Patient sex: F
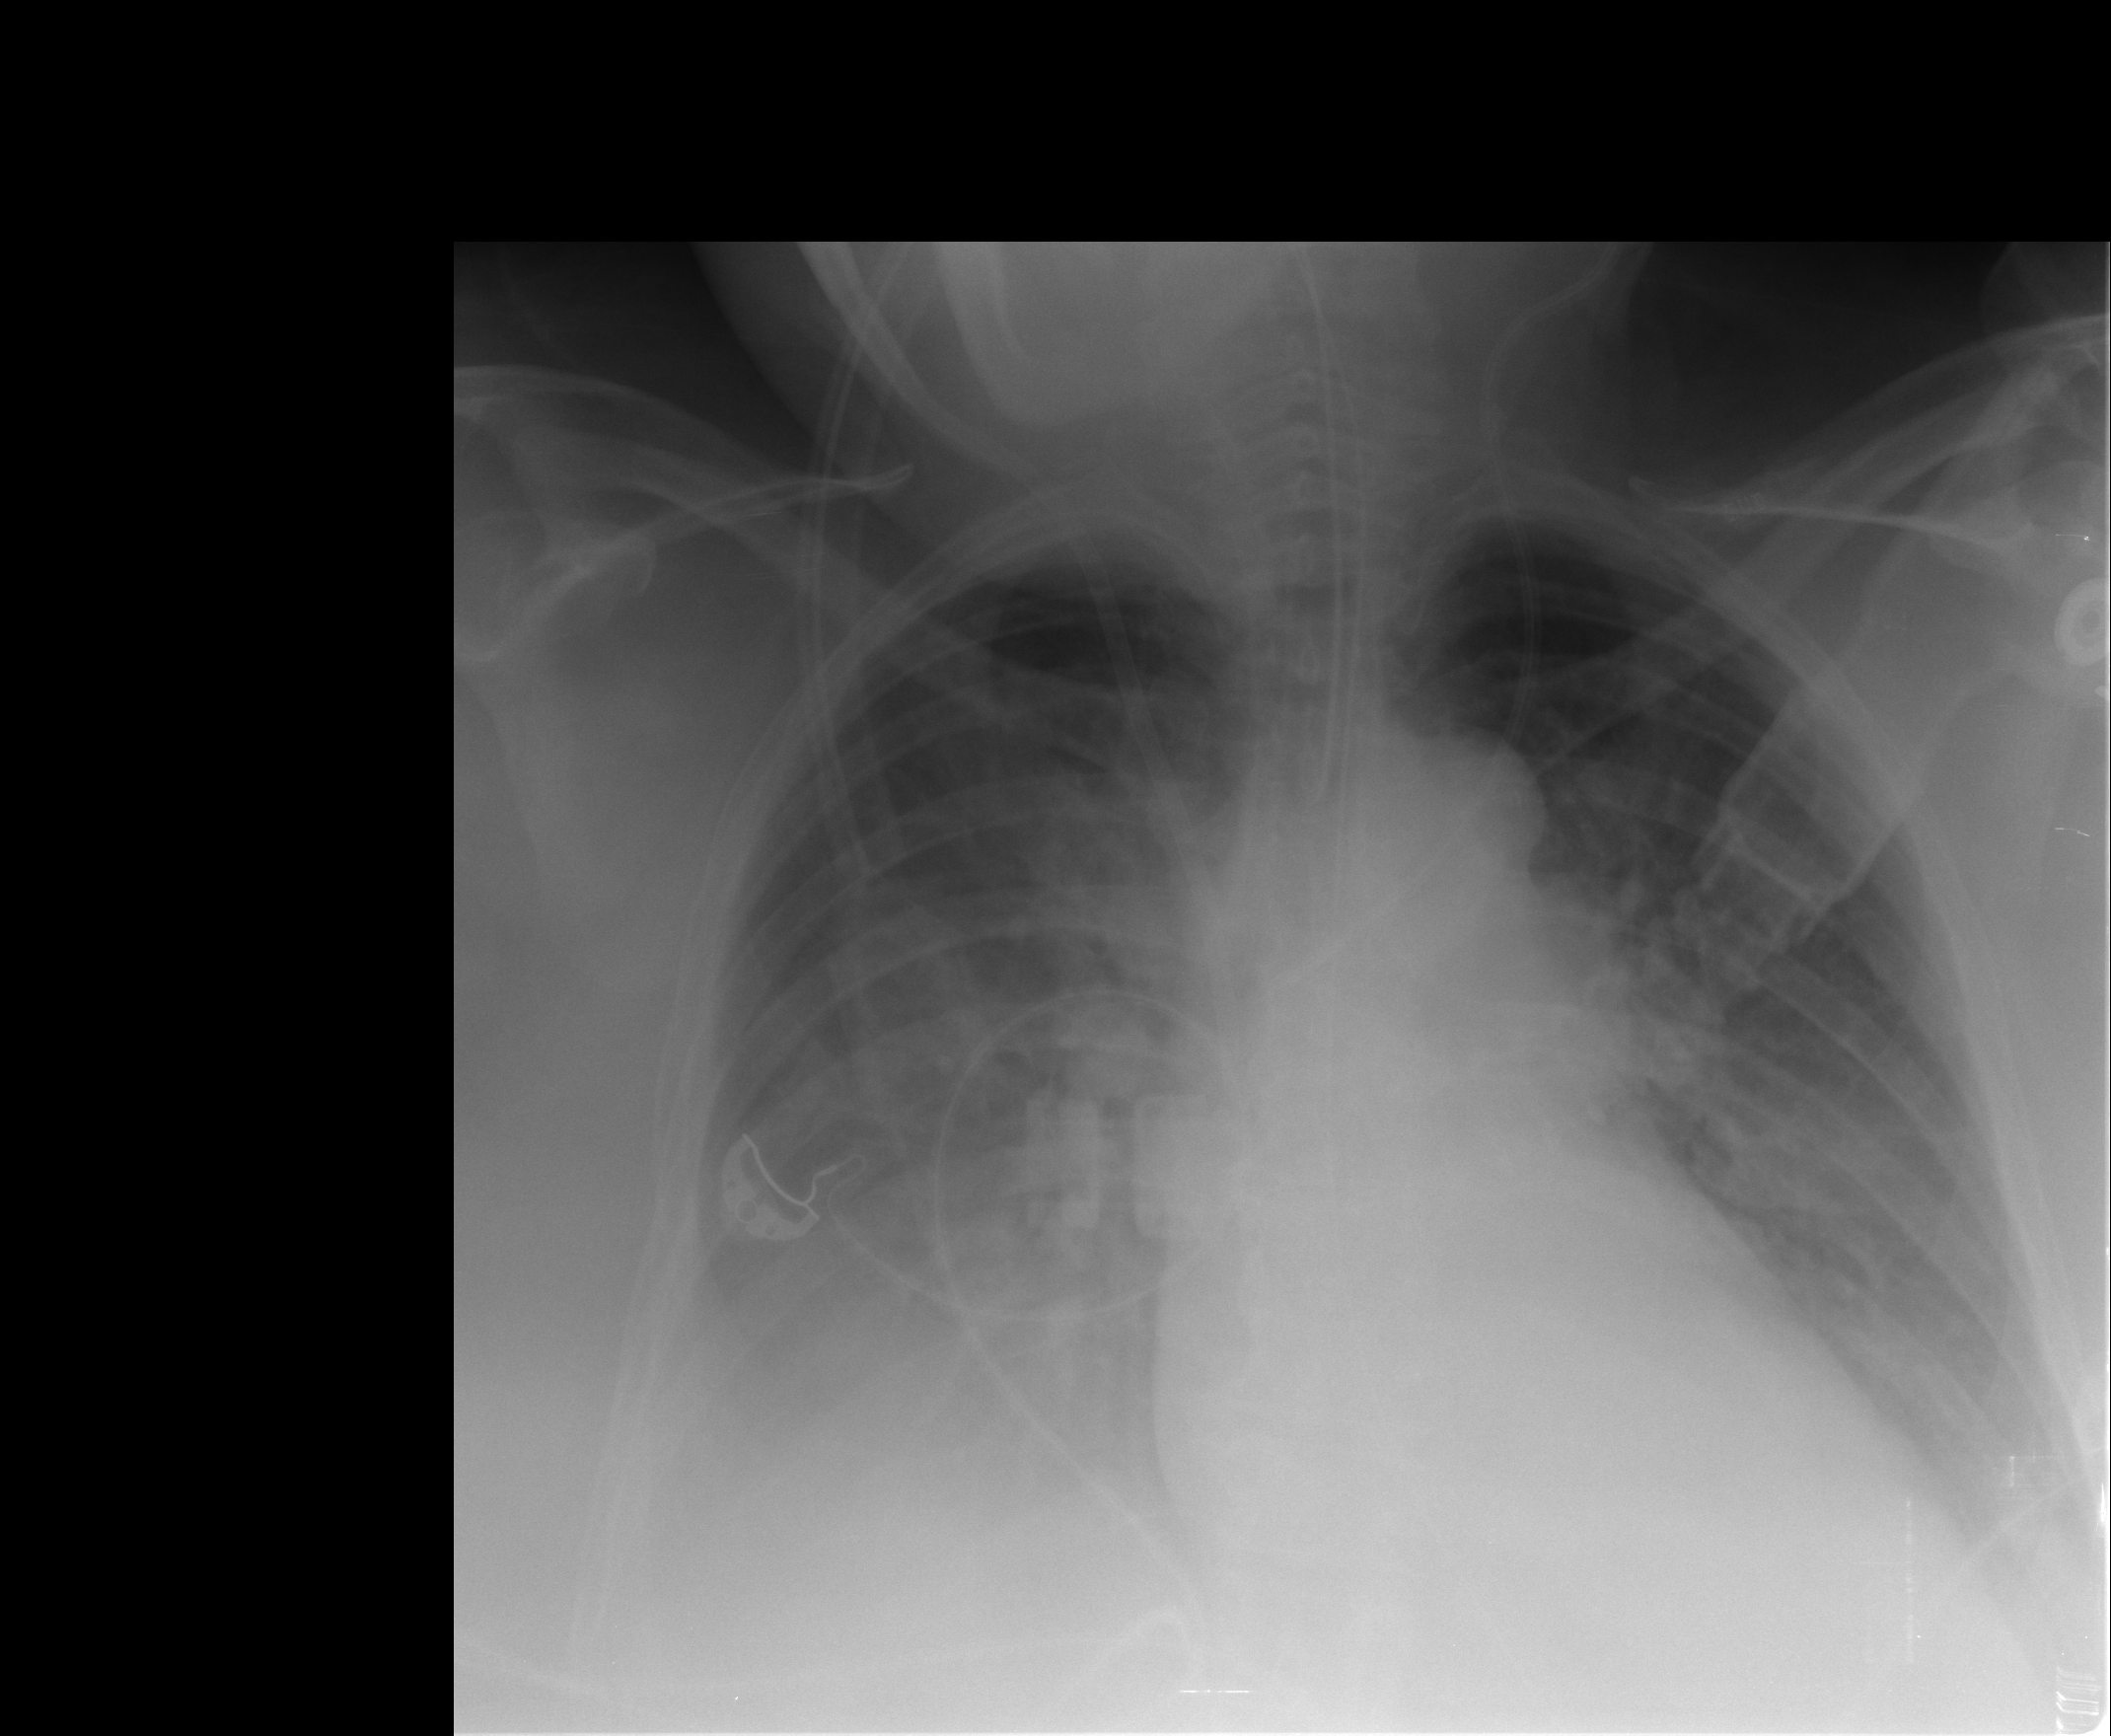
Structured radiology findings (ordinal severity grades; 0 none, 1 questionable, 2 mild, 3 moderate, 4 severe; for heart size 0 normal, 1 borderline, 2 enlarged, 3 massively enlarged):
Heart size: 2
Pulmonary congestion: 2
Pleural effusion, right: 3
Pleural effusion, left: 2
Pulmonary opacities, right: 1
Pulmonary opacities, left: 0
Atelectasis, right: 2
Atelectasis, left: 2